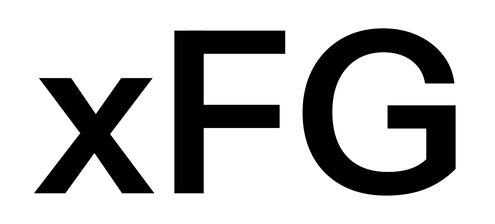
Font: InstrumentSans_SemiBold